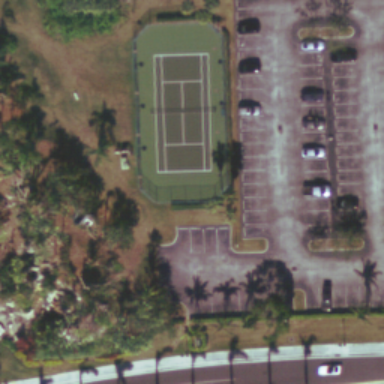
A small tennis court with some plants and cars surrounded .